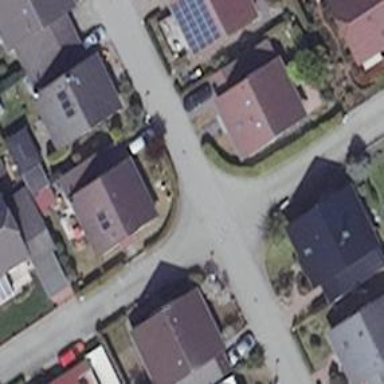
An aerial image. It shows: Living street.